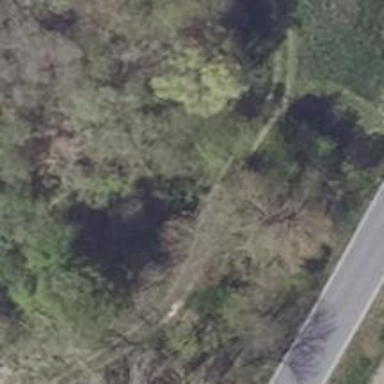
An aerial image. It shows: Path.